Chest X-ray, PA view. Patient: 43 years old, sex M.
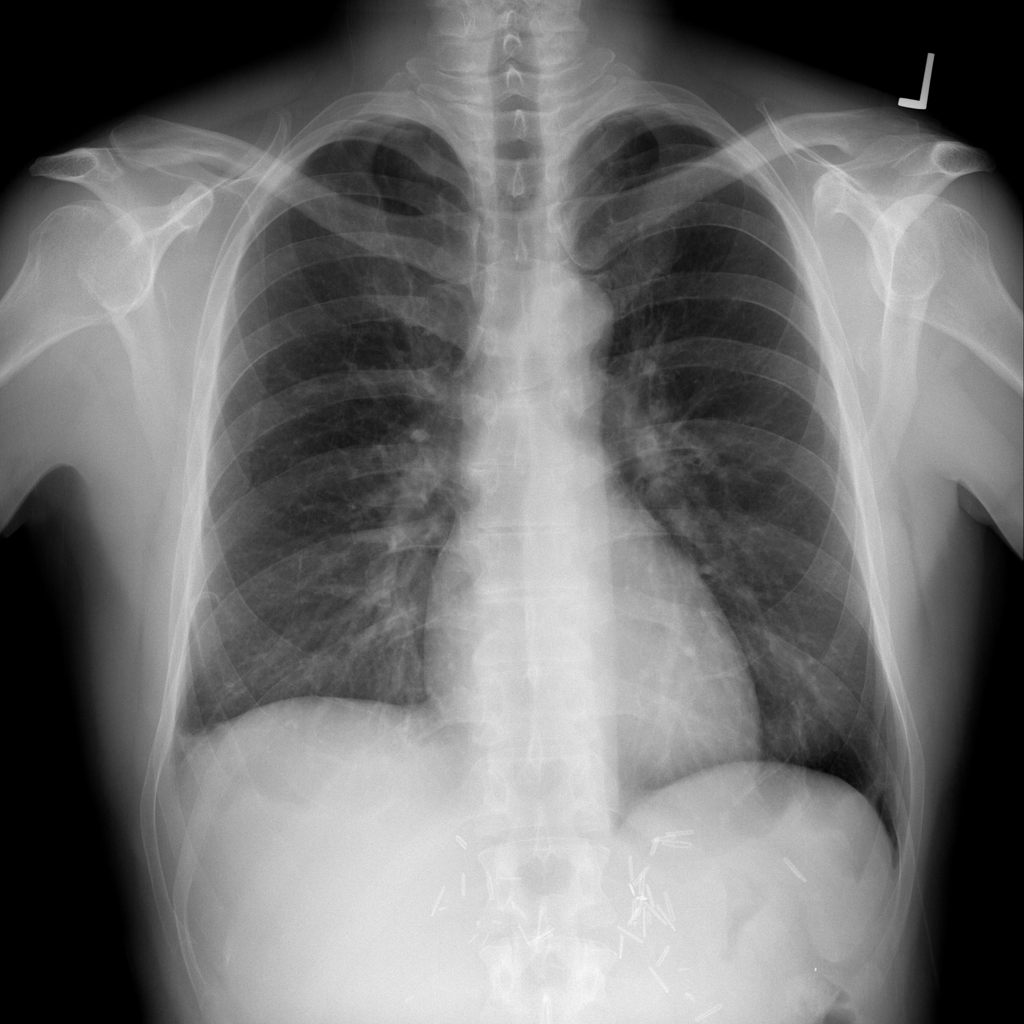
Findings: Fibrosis